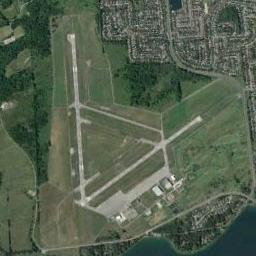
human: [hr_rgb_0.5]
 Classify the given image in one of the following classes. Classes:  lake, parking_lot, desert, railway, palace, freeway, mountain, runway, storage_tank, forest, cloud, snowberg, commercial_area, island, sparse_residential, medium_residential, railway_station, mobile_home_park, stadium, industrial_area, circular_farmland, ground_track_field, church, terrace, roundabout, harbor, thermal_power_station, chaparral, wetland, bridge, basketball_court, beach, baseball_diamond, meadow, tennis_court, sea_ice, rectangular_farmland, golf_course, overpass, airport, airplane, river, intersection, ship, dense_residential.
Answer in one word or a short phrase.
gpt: airport